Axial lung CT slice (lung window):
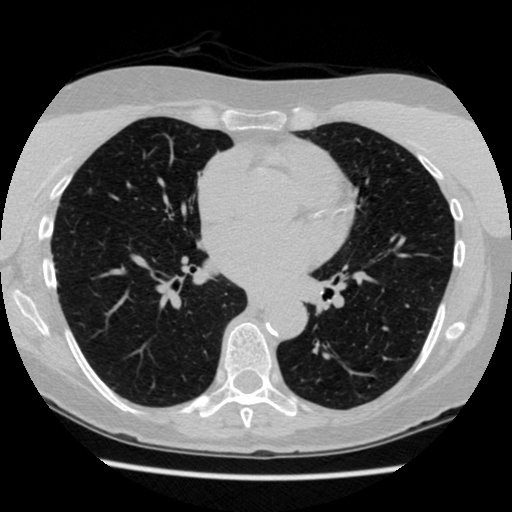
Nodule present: no